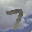
Label: 7